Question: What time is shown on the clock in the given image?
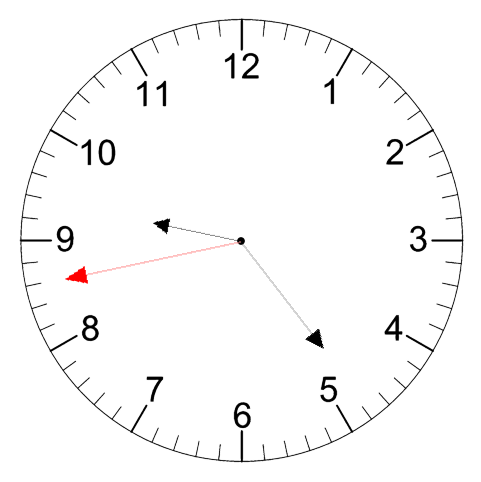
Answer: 09:23:43